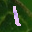
Label: 1